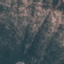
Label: HerbaceousVegetation